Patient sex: F
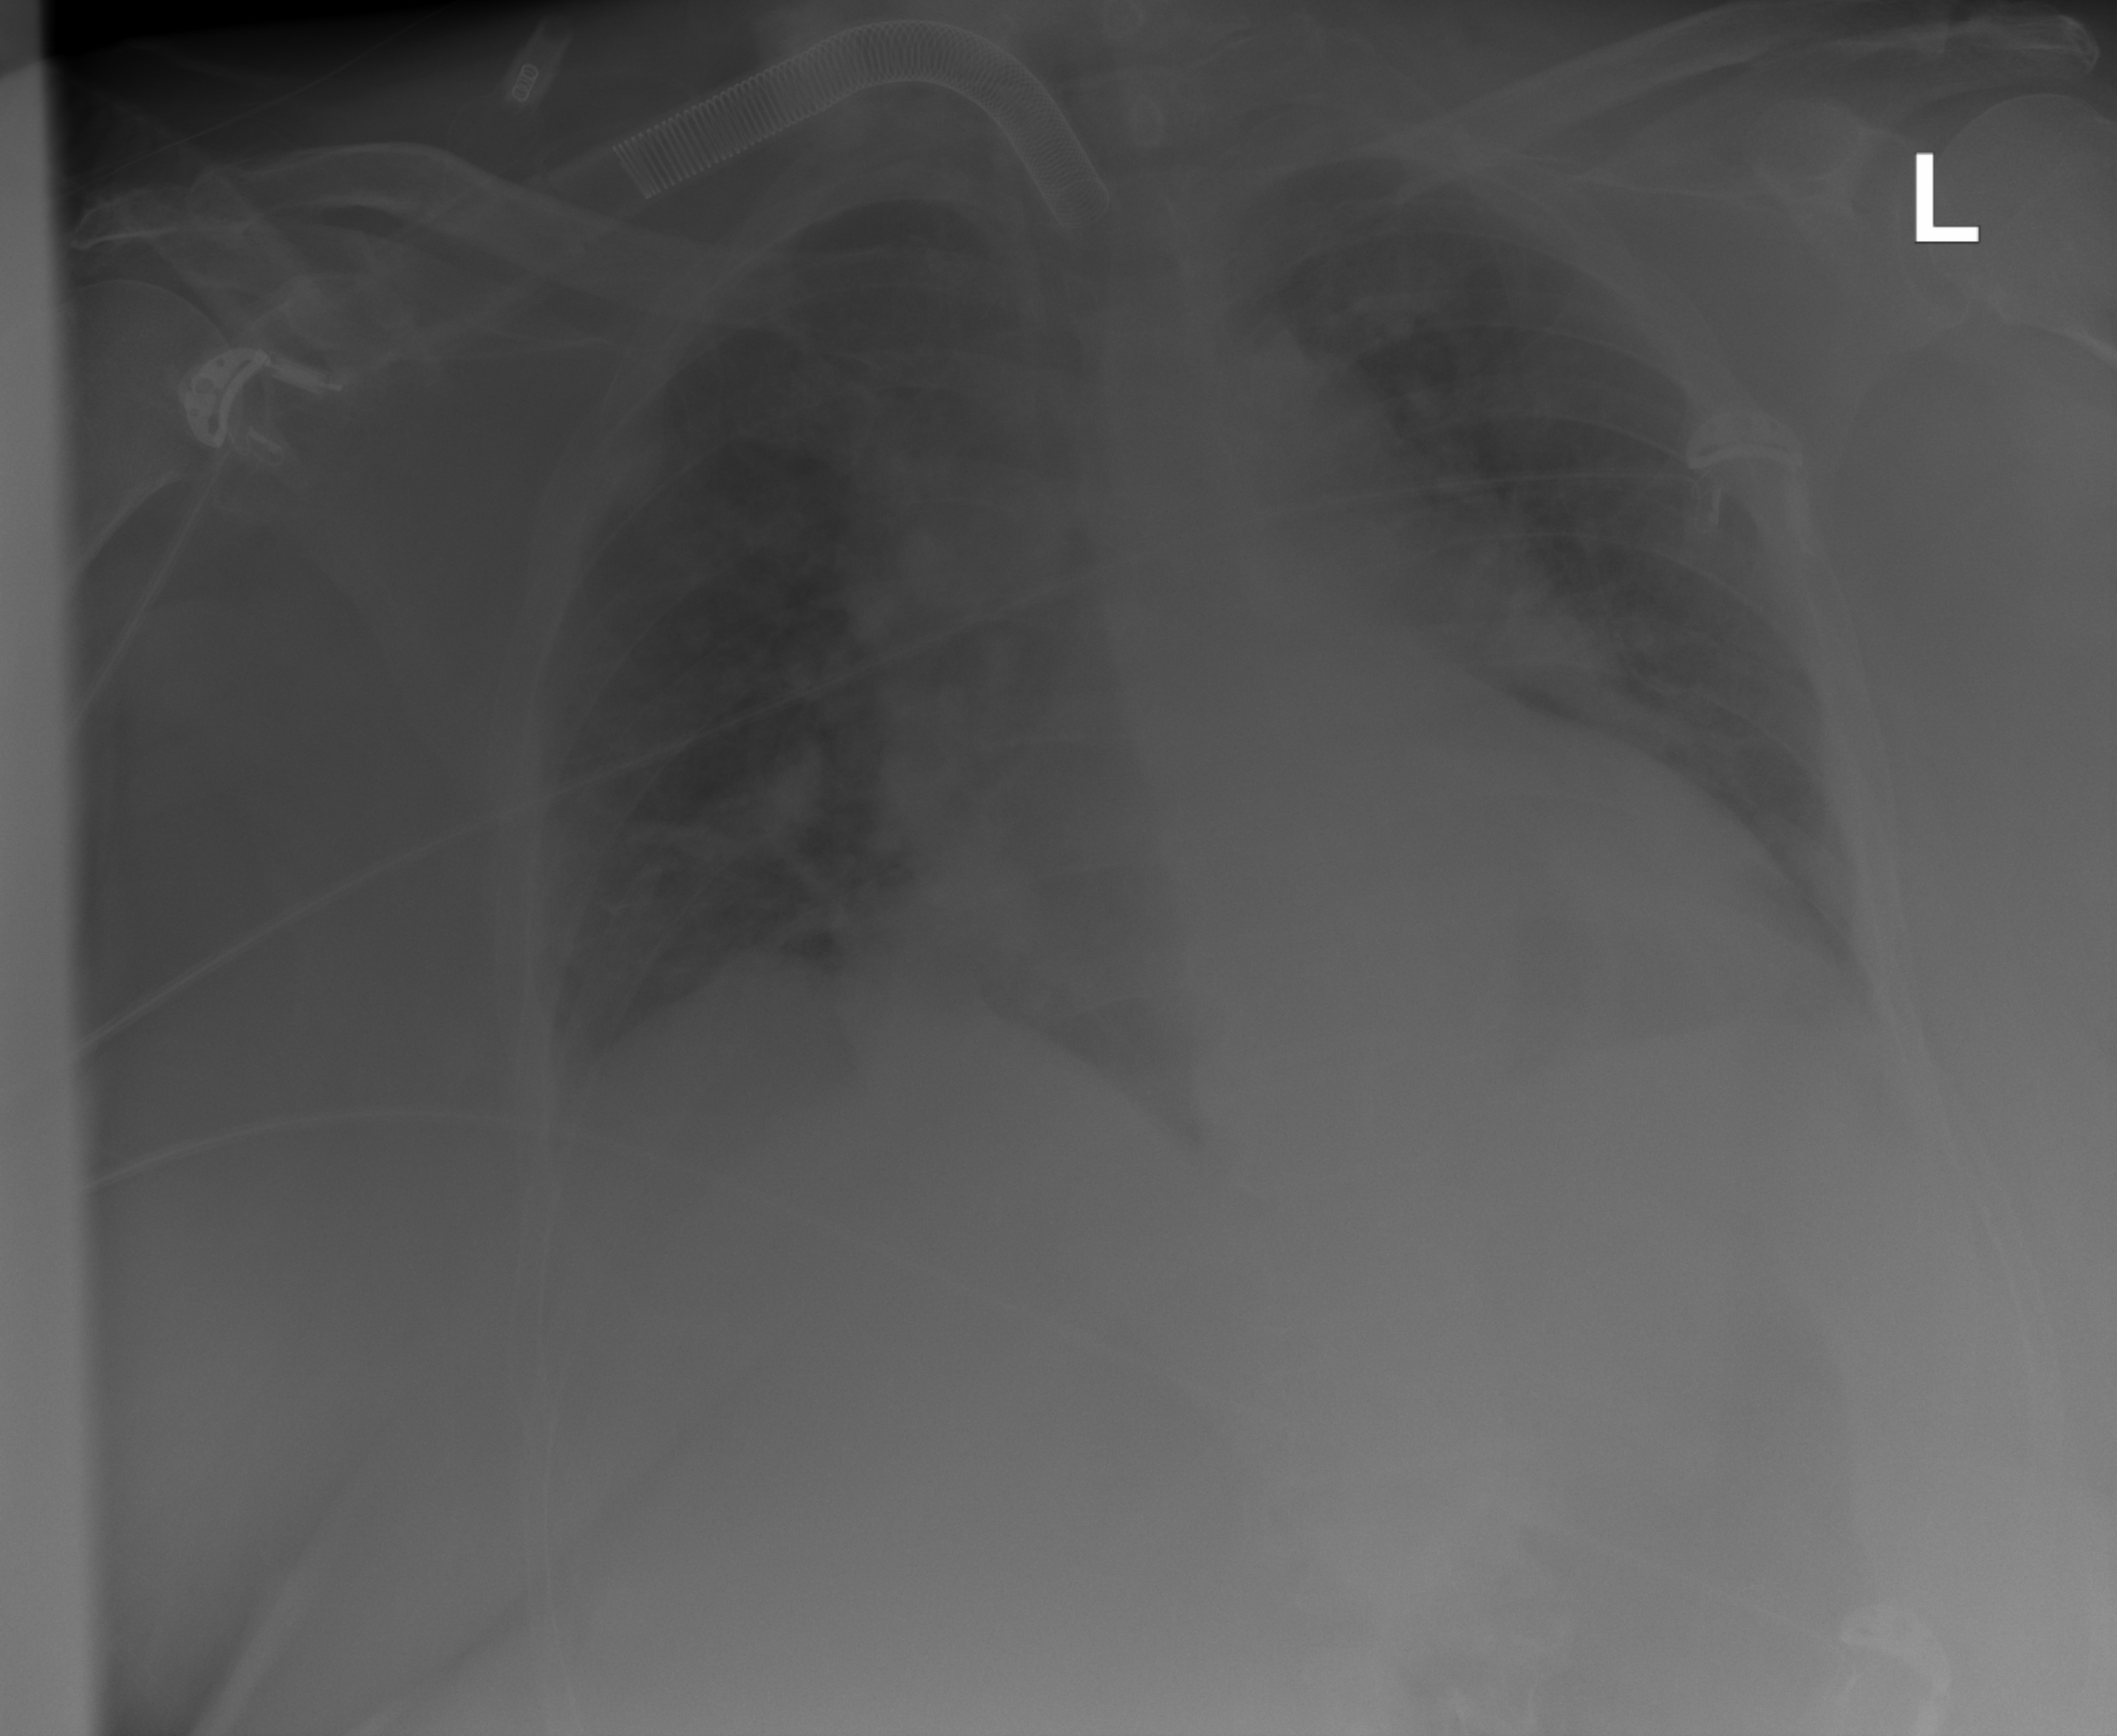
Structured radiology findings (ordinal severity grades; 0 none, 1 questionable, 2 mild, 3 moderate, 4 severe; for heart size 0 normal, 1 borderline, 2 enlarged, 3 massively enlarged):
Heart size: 2
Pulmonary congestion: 2
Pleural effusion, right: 0
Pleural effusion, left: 0
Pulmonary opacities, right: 2
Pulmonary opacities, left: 2
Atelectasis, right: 0
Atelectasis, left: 0